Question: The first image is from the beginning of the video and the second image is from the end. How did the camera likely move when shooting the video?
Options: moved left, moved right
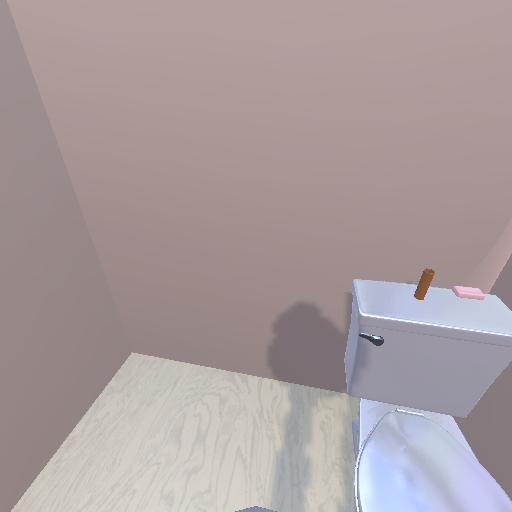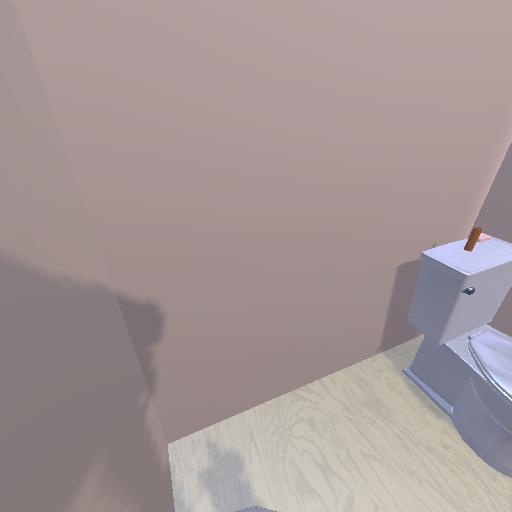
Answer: moved left